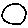
Label: circle